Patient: sex M, age 53
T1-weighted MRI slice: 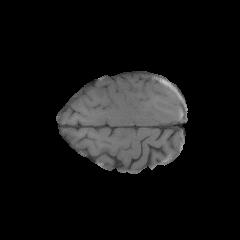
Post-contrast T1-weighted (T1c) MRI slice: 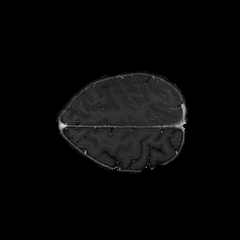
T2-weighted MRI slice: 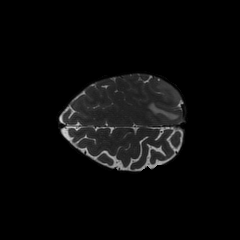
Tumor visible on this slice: yes
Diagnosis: Glioblastoma, IDH-wildtype
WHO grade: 4